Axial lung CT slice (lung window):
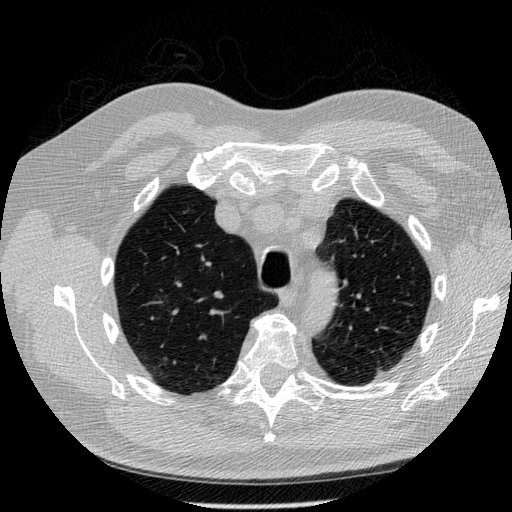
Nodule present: no